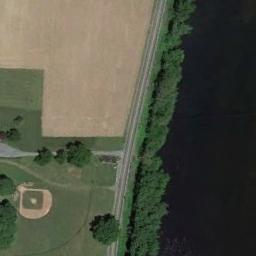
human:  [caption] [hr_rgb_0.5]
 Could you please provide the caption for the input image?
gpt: There are neat rows of houses near the baseball field .

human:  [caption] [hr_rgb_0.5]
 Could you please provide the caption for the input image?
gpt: A baseball diamond is next to an open place by the road .

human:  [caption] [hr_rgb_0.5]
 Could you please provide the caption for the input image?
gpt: There is a baseball diamond in the grass next to the forests .

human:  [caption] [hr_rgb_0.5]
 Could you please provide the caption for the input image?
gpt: A baseball diamond next to a river and some trees beside .

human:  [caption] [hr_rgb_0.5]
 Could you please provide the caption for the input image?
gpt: Many trees are beside the  baseball diamond .